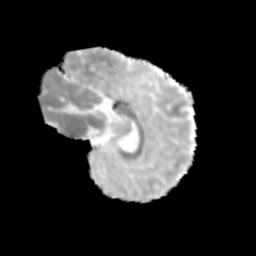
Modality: MD
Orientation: sagittal
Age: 11
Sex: male
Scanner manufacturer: siemens
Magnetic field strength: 3 T
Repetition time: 3.8 s
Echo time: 0.07 s